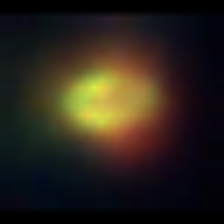
Taxon: NanoPlankton
Group: Other